Field crop: tomato
Growth stage: 2
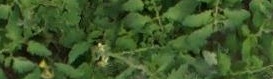
Species: tomato